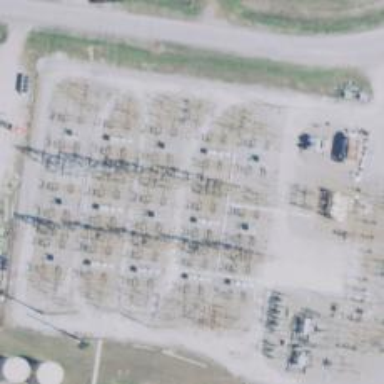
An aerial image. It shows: Switch for power supply.